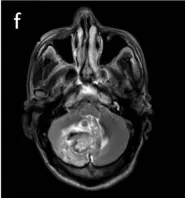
The right cerebellar hemisphere exhibits a patchy confluence of T1-weighted, T2-weighted, and FLAIR signals (e-g); the peripheral T2-weighted edema signal has fuzzy boundaries.
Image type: radiology (mri)